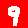
Digit: 9